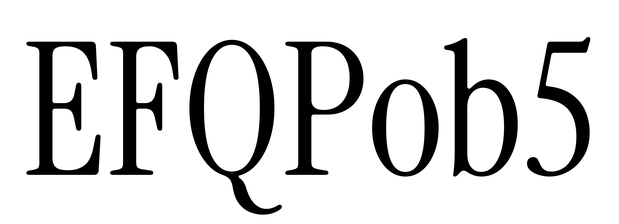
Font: InstrumentSerif-Regular